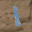
Label: 1